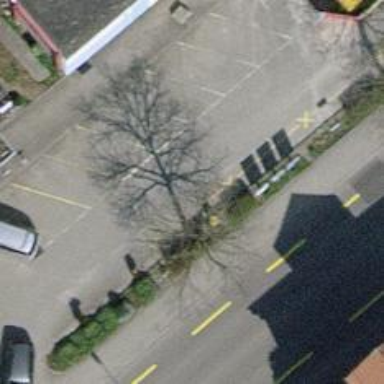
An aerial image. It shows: Post box.